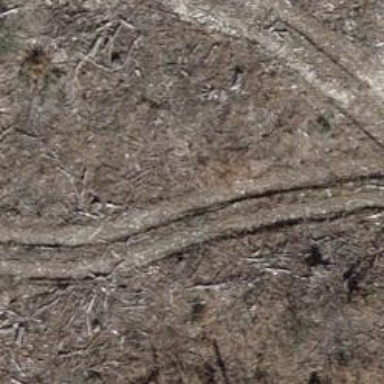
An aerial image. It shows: Track with very rough surface.